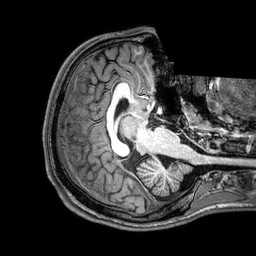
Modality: T1w
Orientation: axial
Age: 20
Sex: male
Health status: healthy
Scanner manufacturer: philips
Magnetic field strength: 3 T